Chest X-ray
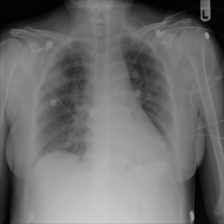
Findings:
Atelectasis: negative
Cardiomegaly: negative
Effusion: negative
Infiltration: negative
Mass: negative
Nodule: negative
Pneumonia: negative
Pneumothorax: negative
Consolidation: positive
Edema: negative
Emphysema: negative
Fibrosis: negative
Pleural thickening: negative
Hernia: negative